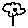
Label: flower